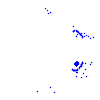
Particle: pion